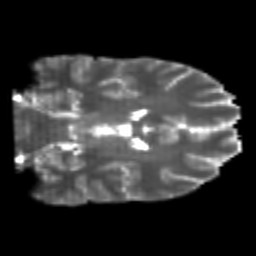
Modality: T2w
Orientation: coronal
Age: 25
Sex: male
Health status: healthy
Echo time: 0.074 s